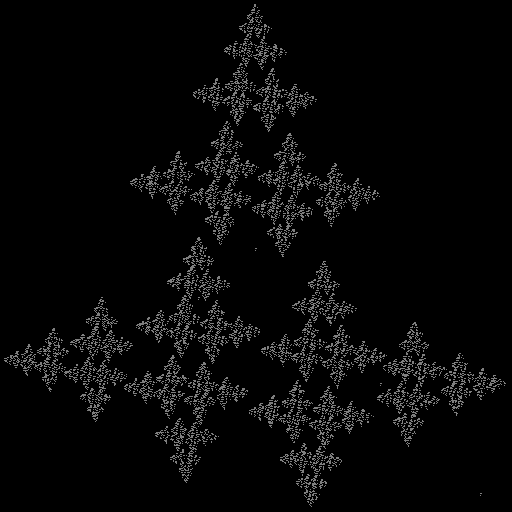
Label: crystal